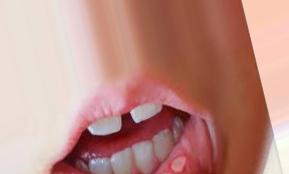
Condition: Mouth Ulcer